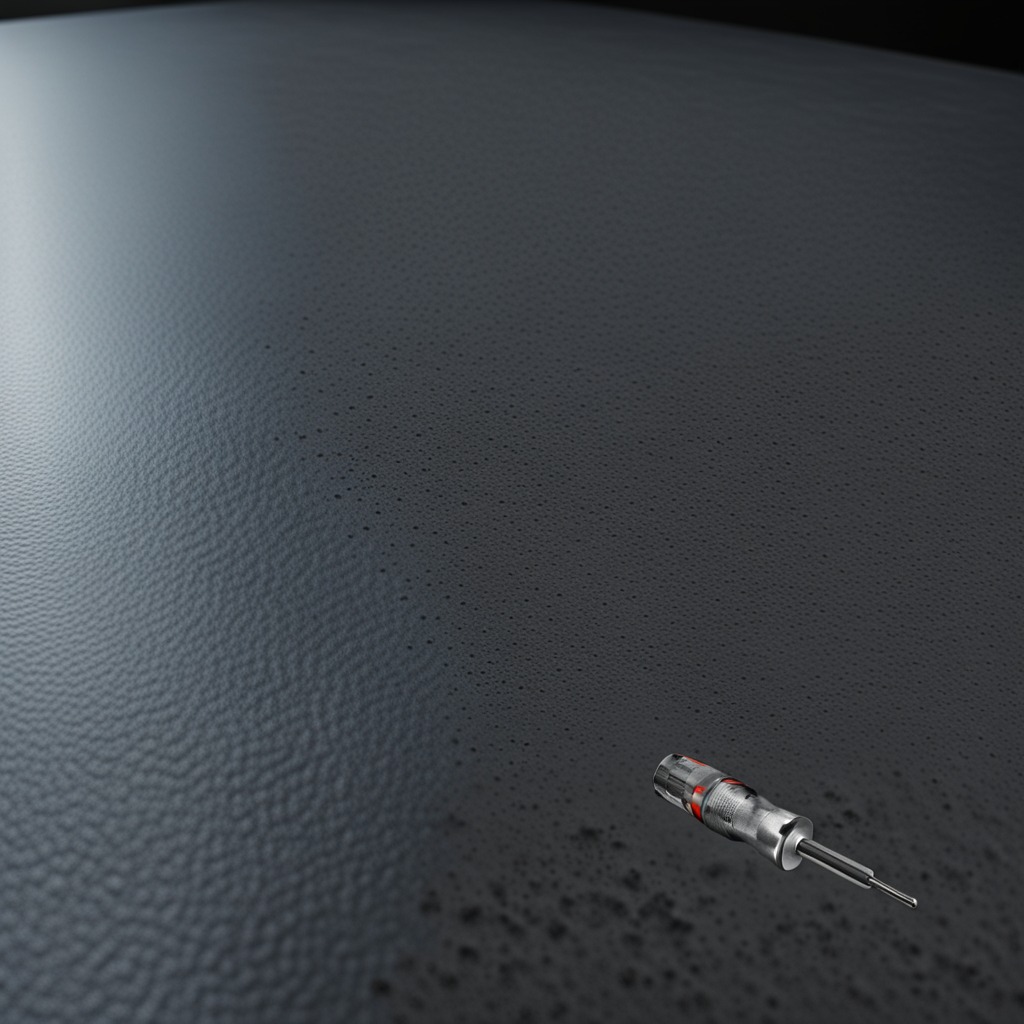
A screwdriver lying on the clean granite table inside a workshop at night dim ambient light soft shadows worn but